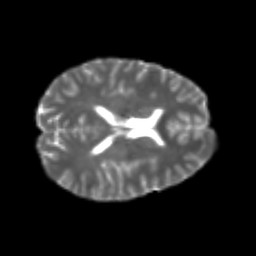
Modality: T2w
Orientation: axial
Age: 21
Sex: female
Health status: healthy
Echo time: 0.074 s